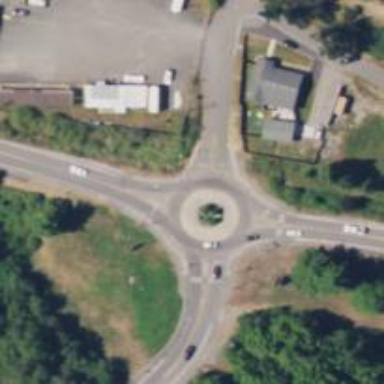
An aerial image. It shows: Tertiary road with asphalt surface leading to roundabout.